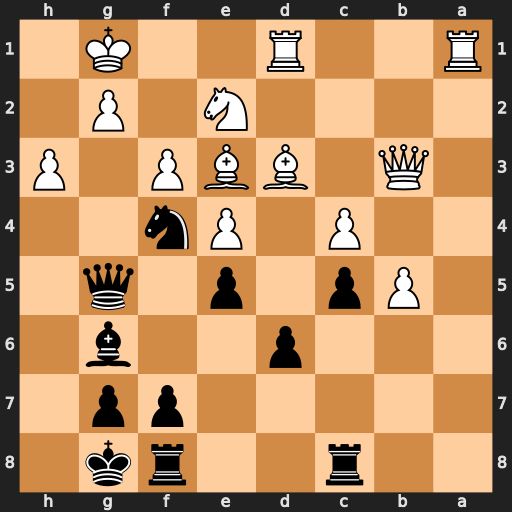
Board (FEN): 2r2rk1/5pp1/3p2b1/1Pp1p1q1/2P1Pn2/1Q1BBP1P/4N1P1/R2R2K1
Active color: b
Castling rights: -
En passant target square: -
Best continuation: Qxg2#